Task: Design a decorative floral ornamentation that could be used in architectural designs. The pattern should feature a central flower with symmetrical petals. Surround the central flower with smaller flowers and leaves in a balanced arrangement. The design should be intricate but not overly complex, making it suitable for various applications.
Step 632:
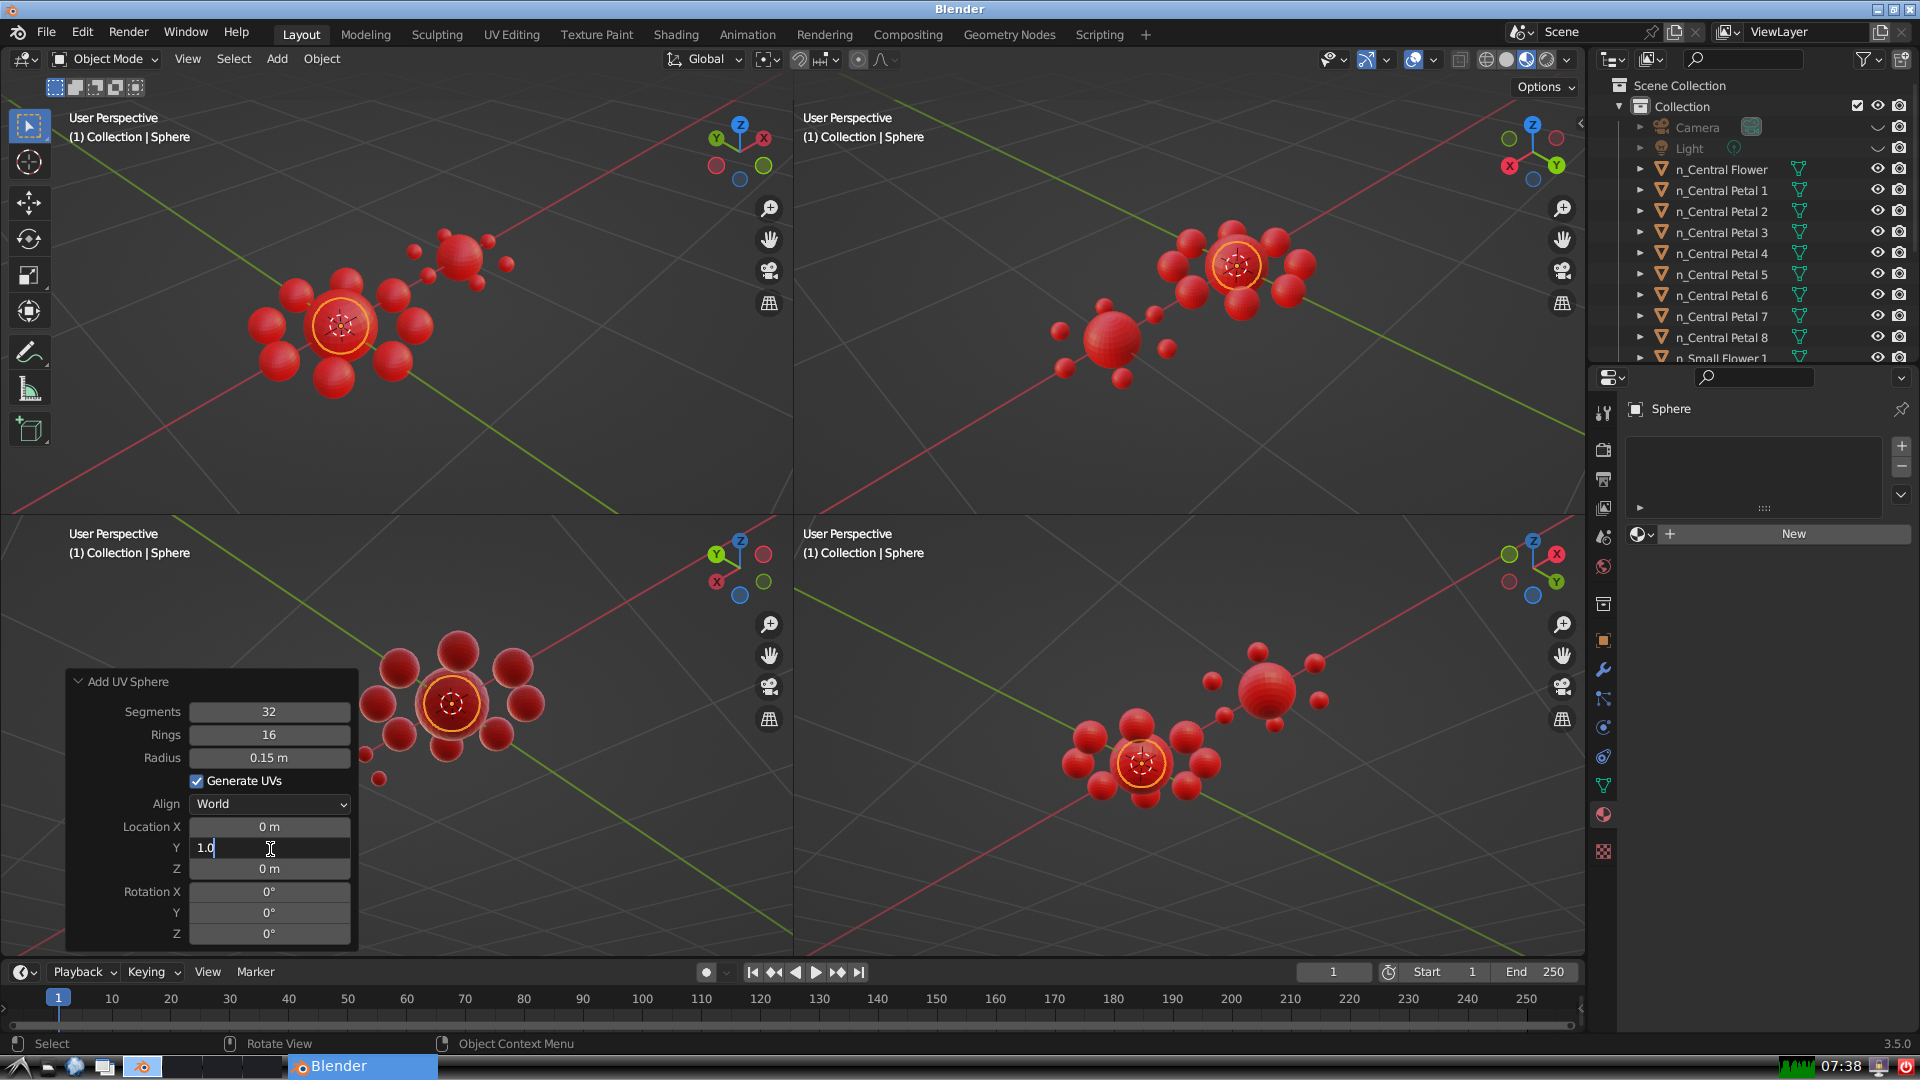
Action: {"key_press": ['Return']}